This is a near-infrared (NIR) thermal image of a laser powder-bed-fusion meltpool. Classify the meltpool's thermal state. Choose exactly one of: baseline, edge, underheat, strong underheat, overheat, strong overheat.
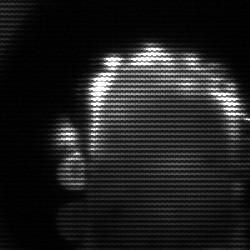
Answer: baseline